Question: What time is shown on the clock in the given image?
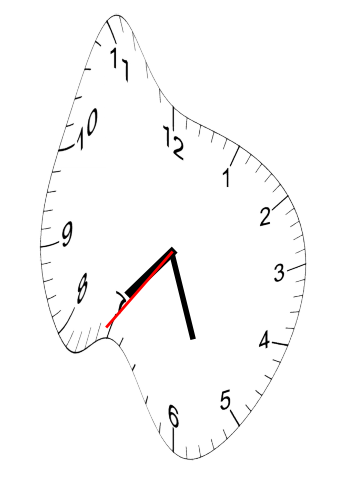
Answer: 07:26:36